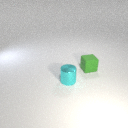
small green rubber cube to the right of small cyan metal cylinder